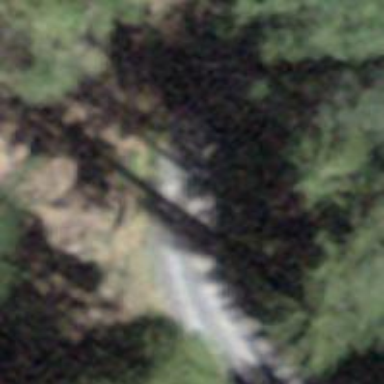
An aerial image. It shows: Gravel track with track type of grade3.